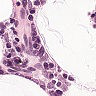
Metastatic tissue present: no